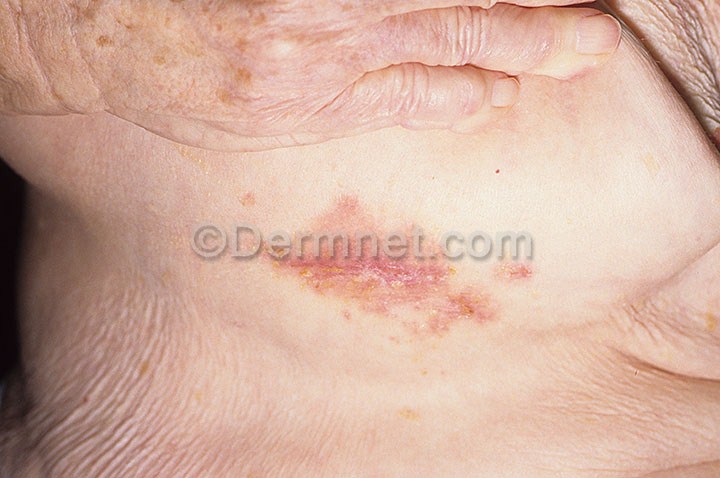
Disease: Tinea Ringworm Candidiasis and other Fungal Infections